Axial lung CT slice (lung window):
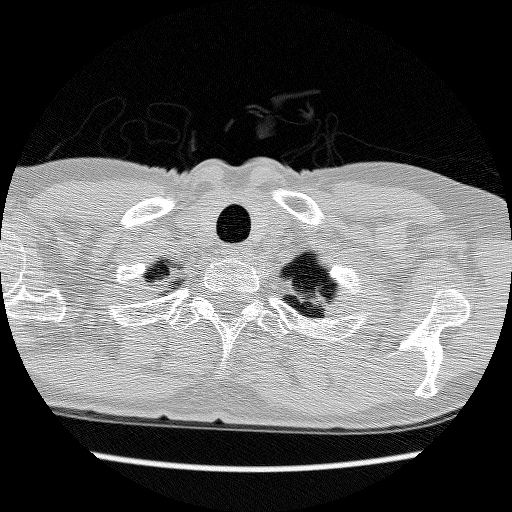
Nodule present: no